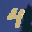
Label: 4